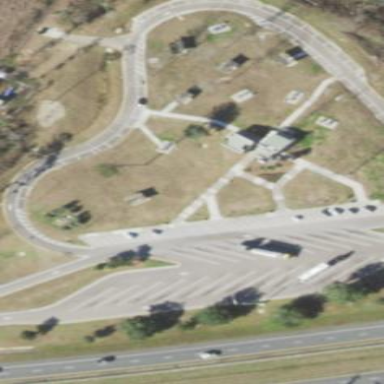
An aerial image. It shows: Rest area along the road.